Question: Attempting to do a simple watermark consisting of white text with black outline on top of an image. Problem is that the stroke color is appearing over (or at least affecting) the fill color. What I mean by "affecting" is that, for example, when I try a red stroke color the fill color becomes a slightly lighter red (ie red + white) because I have a fill color of white.

Code:
'''
$watermark_text = new ImagickDraw();
$watermark_text->setFont($font);
$watermark_text->setFontSize(25);
$watermark_text->setFillColor('white');
$watermark_text->setStrokeColor('#000000');
$watermark_text->setStrokeWidth(3);
$watermark_text->setStrokeOpacity(0.4);
$watermark_text->setStrokeAntialias(false);
$watermark_text->setGravity(Imagick::GRAVITY_SOUTHEAST);
'''
I specified .4 opacity to see/show that the fill and solid are actually there, just not fully in the way I expect.
I am expecting the fill color to be 100% white, any ideas why it's not please?
Thank you
---
Edit
I see what's happening. The stroke width is such that it overlaps the fill internally. Is there a way to ensure that the fill color appears on top of the stroke so that the white is 100% white?
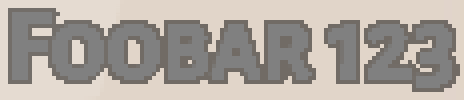
Answer: Looks like your point size is to small for stroke width of 3. The effects your experiencing can be demonstrated with the following example.
'''
foreach(range(1,5) as $strokeWidth) {
// ... your example here ...
$watermark_text->setStrokeWidth($strokeWidth);
$watermark_text->annotation(0, 0, 'Font Width ' . $strokeWidth);
}
'''

The easiest solution would be to 'clone' your 'ImagickDraw', and draw the same text twice. First being only the outline w/out fill, and the actual filled text over the top of the first. If your not working with vectors, you can also drop the opacity steps in favor of 'rgba' color.
'''
// Create white text w/ common options
$font = 'Helvetica-Neue-Bold';
$watermark_text = new ImagickDraw();
$watermark_text->setFillColor('white');
$watermark_text->setFont($font);
$watermark_text->setFontSize(25);
$watermark_text->setStrokeAntialias(false);
$watermark_text->setStrokeColor('none');
$watermark_text->setStrokeWidth(0);
$watermark_text->setGravity(Imagick::GRAVITY_SOUTHEAST);
// Clone & set stroke attributes
$watermark_outline = clone $watermark_text;
$watermark_outline->setFillColor('none');
$watermark_outline->setStrokeColor('rgba(0,0,0, 0.4)');
$watermark_outline->setStrokeWidth(3);
// Set the text for both, and offset one to match stroke width
$watermark_outline->annotation(0, 0, 'Draw On Top');
$watermark_text->annotation(3, 0, 'Draw On Top');
// Draw stroke, then text
$image = new Imagick();
$image->setSize(200, 35);
$image->readImage('XC:LightGoldenrod');
$image->drawImage($watermark_outline);
$image->drawImage($watermark_text);
$image->writeImage('out.png');
'''